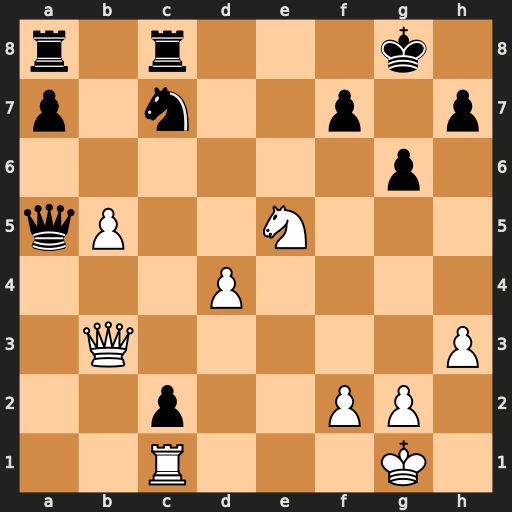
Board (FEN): r1r3k1/p1n2p1p/6p1/qP2N3/3P4/1Q5P/2p2PP1/2R3K1
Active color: w
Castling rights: -
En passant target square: -
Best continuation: Qxf7+ Kh8 Qf6+